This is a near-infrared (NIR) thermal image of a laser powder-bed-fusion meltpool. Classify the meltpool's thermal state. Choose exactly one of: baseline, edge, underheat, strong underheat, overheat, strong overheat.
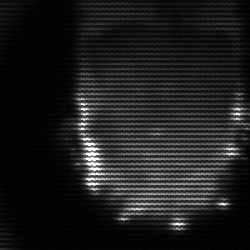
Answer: baseline